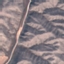
Land use / land cover: HerbaceousVegetation